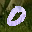
Label: 0